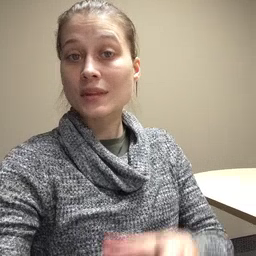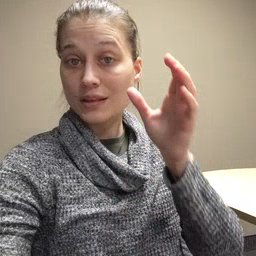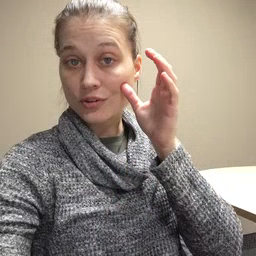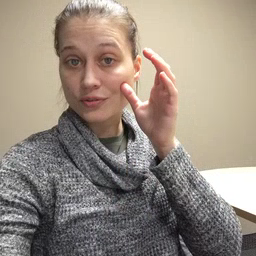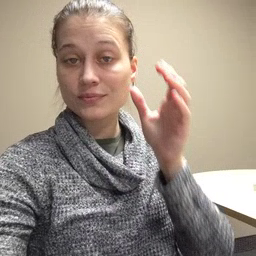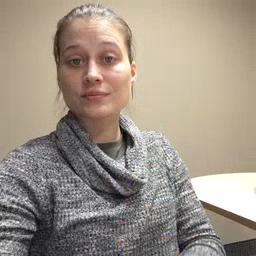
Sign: hear